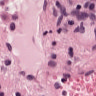
Metastatic tissue present: no